Question: few days ago I've started learning about reactjs + material-ui library and I'm trying to figure out
how to hide icons from the 'BottomNavigation', ie:

I've created a mcve at <URL>.
Also, when I click on the Login button I'd like to know which button from the BottomNavigation has been selected in order to display a message that says something like:
'''
alert('Page ${name_of_selected_screen} is selected')
'''
how would you do that?
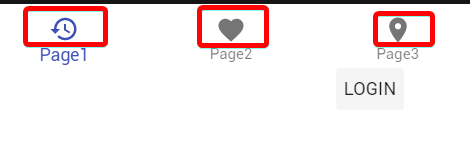
Answer: Ciao, to hide the icon is just necessary to remove 'icon' props from 'BottomNavigationAction'. This is the easy part.
To pass screen selected from 'SimpleBottomNavigation' to parent 'App' it's a little bit more tricky. First of all you know that from 'BottomNavigation' 'onChange' function you retrieve the id of the page selected. So you could create a constant array in 'SimpleBottomNavigation' to map correlation between index and page name. Something like:
'''
const pages = [
{ page: "Page1", id: 0 },
{ page: "Page2", id: 1 },
{ page: "Page3", id: 2 }
];
'''
Ok, now we have to pass data from 'SimpleBottomNavigation' to 'App'. You could do this by add a prop on 'SimpleBottomNavigation' like:
'''
<SimpleBottomNavigation pageSelected={setPageSelected} />
'''
The function 'setPageSelected' looks like:
'''
const setPageSelected = (page) => {
setPage(page);
};
'''
Where 'setPage' is the set state action for 'page' state:
'''
const [page, setPage] = React.useState("");
'''
Well, now on 'BottomNavigation' 'onChange' lets call 'pageSelected' like:
'''
props.pageSelected(pages.filter((el) => el.id === newValue)[0].page);
'''
This works but there is a problem with the first page selected. At start up, if you don't click any 'BottomNavigationAction', the 'page' in 'App' is not setted.
We can solve this by using 'useEffect' and 'useRef' hook on 'SimpleBottomNavigation' like:
'''
const firstrender = React.useRef(true);
React.useEffect(() => {
if (firstrender.current) { // this is just a technique to run below code just one time
props.pageSelected(pages.filter((el) => el.id === value)[0].page);
firstrender.current = false;
}
});
'''
Now it's just necessary to modify button Login 'onClick':
'''
<Button
onClick={() => {
alert("Page: " + page + " is selected");
}}
>
Login
</Button>
'''
Done! Now alert shows page selected on 'SimpleBottomNavigation'.
<URL> your codesandbox modified.